Question: I am using ggplot with stat_qq to plot several samples.
I am trying to figure out how to with no luck :-(
Here is (the relevant part of) my code:
'''
ggplot(data=df,aes(sample=obser, colour = sample)) +
stat_qq(dist=qunif) +
scale_color_manual(values = c("samp_a" = "darkturquoise", "samp_b" = "hotpink", "samp_c" = "darkgrey")) +
scale_x_continuous(breaks=x_ax) +
scale_y_continuous(breaks=y_ax) +
theme(axis.text.x = element_text(angle = 90, hjust = 1,size = 10)) +
theme(panel.background = element_rect(fill='white', colour='grey')) +
theme(panel.grid.major = element_line(colour="lightgrey", size=0.5), panel.grid.minor = element_blank())
'''
My current plot looks like this:

Any idea how to do it? I tried adding size to aes in ggplot with no luck and could not figure out the explanation about mapping for stat_qq:
<URL>
Thanks!!!
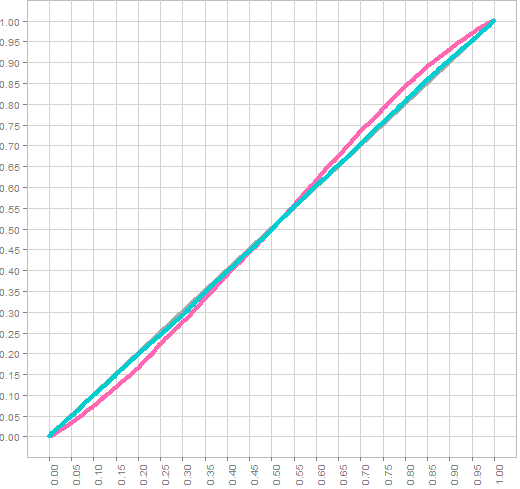
Answer: You are mistaken in the belief that you are dealing with lines. You have many points and want to change the point size. Here is a simple example:
'''
y <- rt(200, df = 5)
ggplot(data.frame(y), aes(sample=y)) +stat_qq(size=1)
'''
There is a minimum possible point size.
If you want lines, you can use this:
'''
ggplot(data.frame(y), aes(sample=y)) +stat_qq(geom="line", size=0.5)
'''
The minimum line size is smaller than the minimum point size.